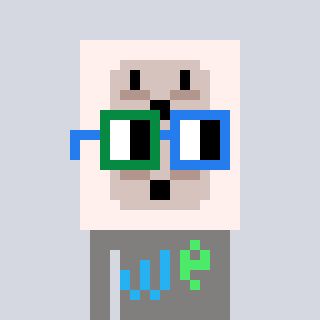
a pixel art character with square green and blue glasses, a outlet-shaped head and a bluegrey-colored body on a cool background